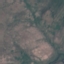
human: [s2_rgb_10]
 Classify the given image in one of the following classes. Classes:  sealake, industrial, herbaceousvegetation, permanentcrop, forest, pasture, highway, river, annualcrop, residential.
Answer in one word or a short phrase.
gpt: HerbaceousVegetation